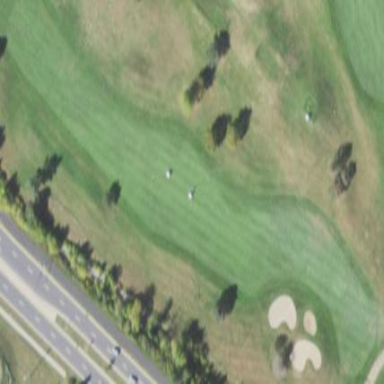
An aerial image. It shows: Golf fairway with grass surface.